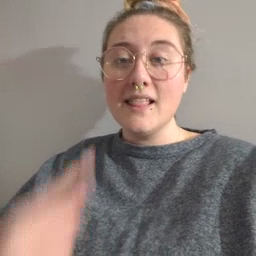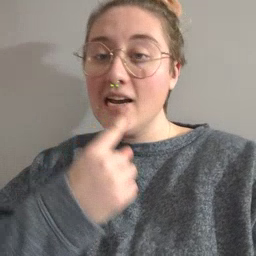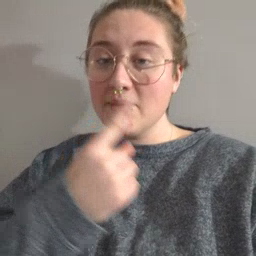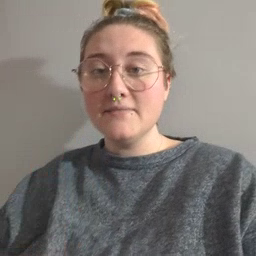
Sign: lips